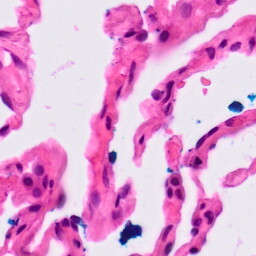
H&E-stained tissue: Lung